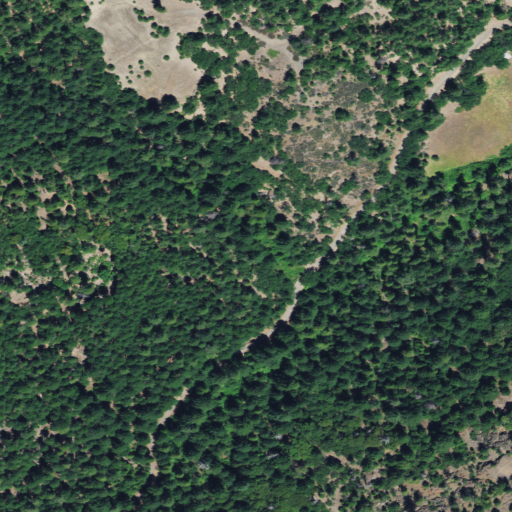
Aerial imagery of valley in California named Station Gulch containing evergreen forest, shrub, and open development